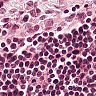
Metastatic tissue present: no